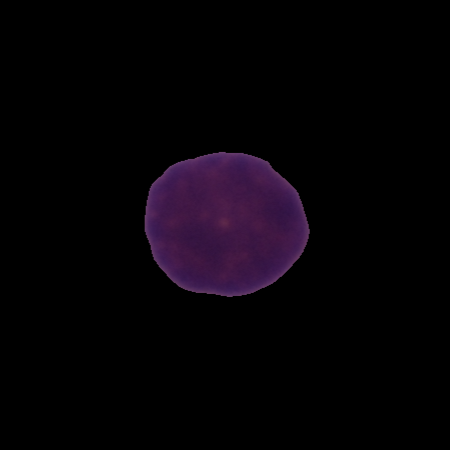
Label: healthy